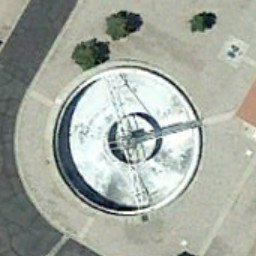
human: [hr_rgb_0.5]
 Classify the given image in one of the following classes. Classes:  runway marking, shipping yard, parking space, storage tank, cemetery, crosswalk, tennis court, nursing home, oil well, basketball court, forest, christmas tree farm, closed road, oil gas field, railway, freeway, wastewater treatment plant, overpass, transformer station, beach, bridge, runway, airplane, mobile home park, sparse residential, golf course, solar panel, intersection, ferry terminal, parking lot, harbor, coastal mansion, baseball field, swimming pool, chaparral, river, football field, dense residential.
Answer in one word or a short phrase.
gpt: wastewater treatment plant